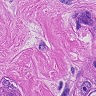
Metastatic tissue present: yes